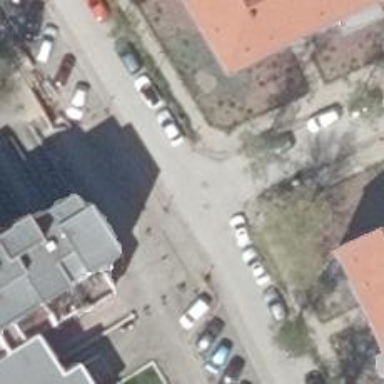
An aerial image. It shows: Residential road with parking lane on the right.